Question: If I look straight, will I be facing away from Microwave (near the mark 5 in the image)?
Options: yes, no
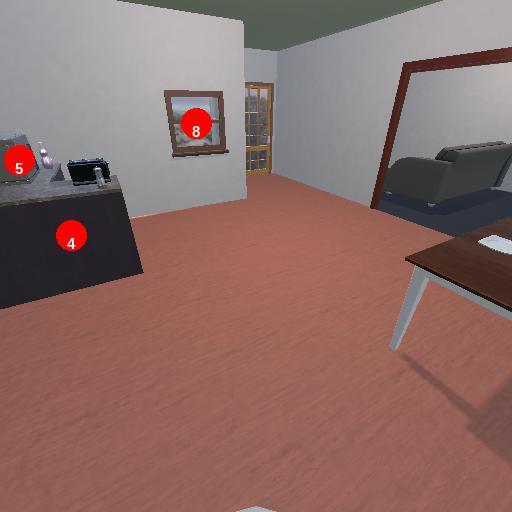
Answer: yes